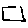
Label: square